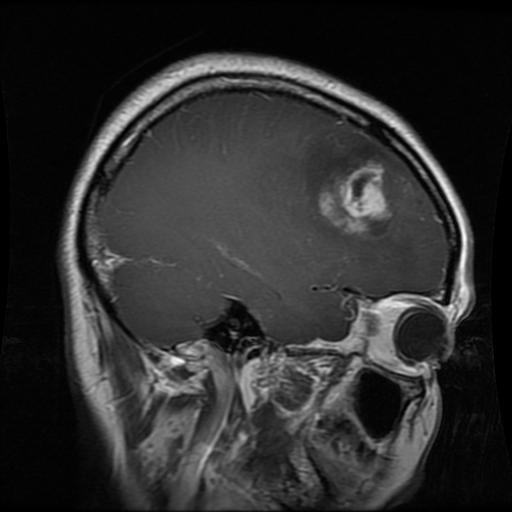
Label: glioma